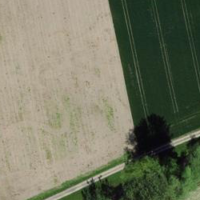
EUNIS habitat code: 52
Species observed at this site:
Nicotiana tabacum